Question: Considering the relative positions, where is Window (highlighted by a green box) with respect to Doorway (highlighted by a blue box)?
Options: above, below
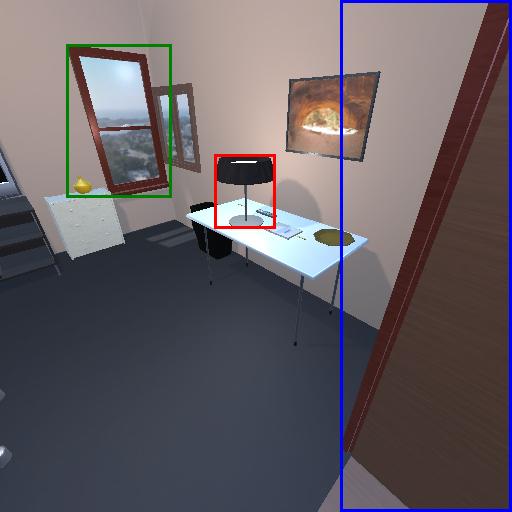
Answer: above